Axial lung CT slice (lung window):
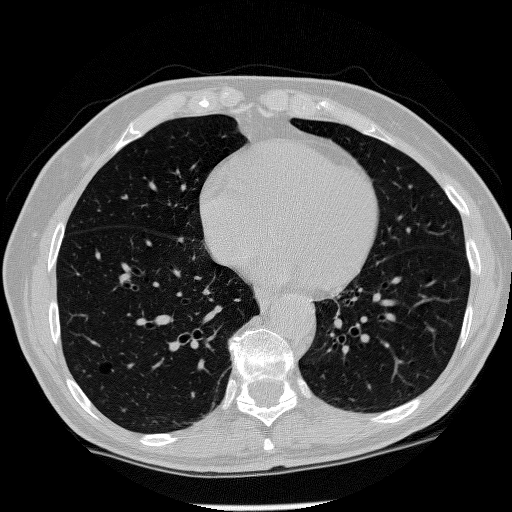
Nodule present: no